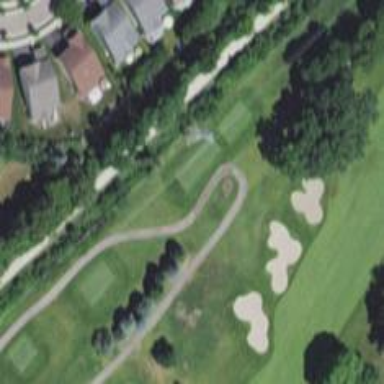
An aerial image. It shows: Golf cartpath that is also road path.